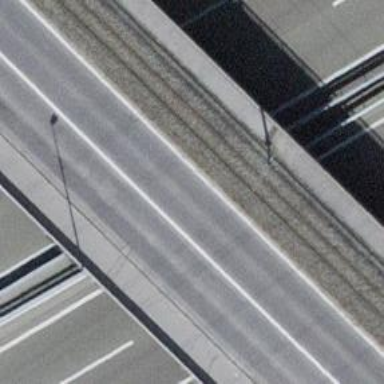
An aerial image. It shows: Bridge with beam structure.